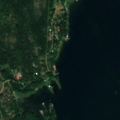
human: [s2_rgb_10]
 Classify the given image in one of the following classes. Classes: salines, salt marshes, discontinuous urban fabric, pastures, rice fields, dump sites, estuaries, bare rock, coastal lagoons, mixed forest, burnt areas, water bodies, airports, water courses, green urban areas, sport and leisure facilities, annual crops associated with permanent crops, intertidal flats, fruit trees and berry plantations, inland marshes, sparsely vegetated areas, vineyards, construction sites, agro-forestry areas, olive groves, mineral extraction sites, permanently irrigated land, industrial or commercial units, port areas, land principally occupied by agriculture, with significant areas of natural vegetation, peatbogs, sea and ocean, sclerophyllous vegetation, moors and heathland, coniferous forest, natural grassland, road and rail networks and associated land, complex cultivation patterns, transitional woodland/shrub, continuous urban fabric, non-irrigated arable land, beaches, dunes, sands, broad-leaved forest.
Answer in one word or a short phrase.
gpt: discontinuous urban fabric, mixed forest, transitional woodland/shrub, sea and ocean